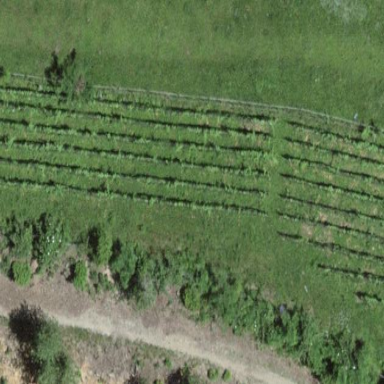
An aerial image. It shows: Vineyard.